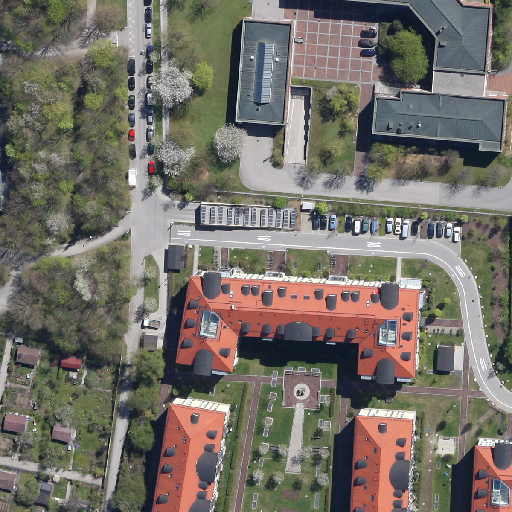
Referring expression: road